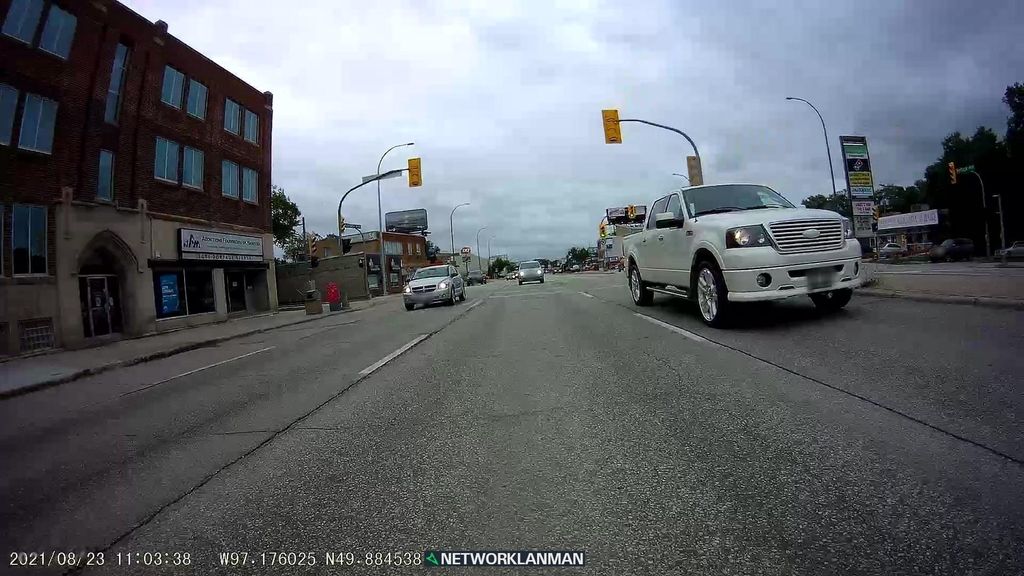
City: winnipeg